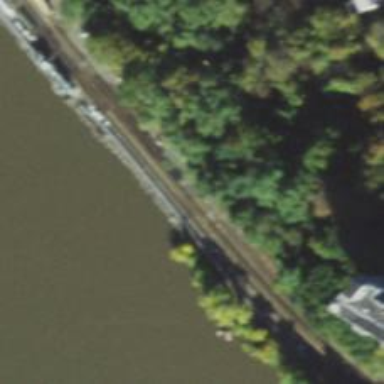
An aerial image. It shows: Electrified railway with rail tracks.